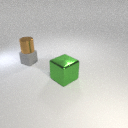
small brown metal cylinder above small gray rubber cube